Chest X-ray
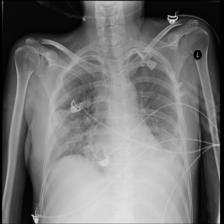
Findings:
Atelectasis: negative
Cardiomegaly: negative
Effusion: negative
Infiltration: negative
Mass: negative
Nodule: negative
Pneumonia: negative
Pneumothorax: negative
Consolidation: negative
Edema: negative
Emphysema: negative
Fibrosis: negative
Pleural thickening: positive
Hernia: negative